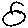
Label: circle